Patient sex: M
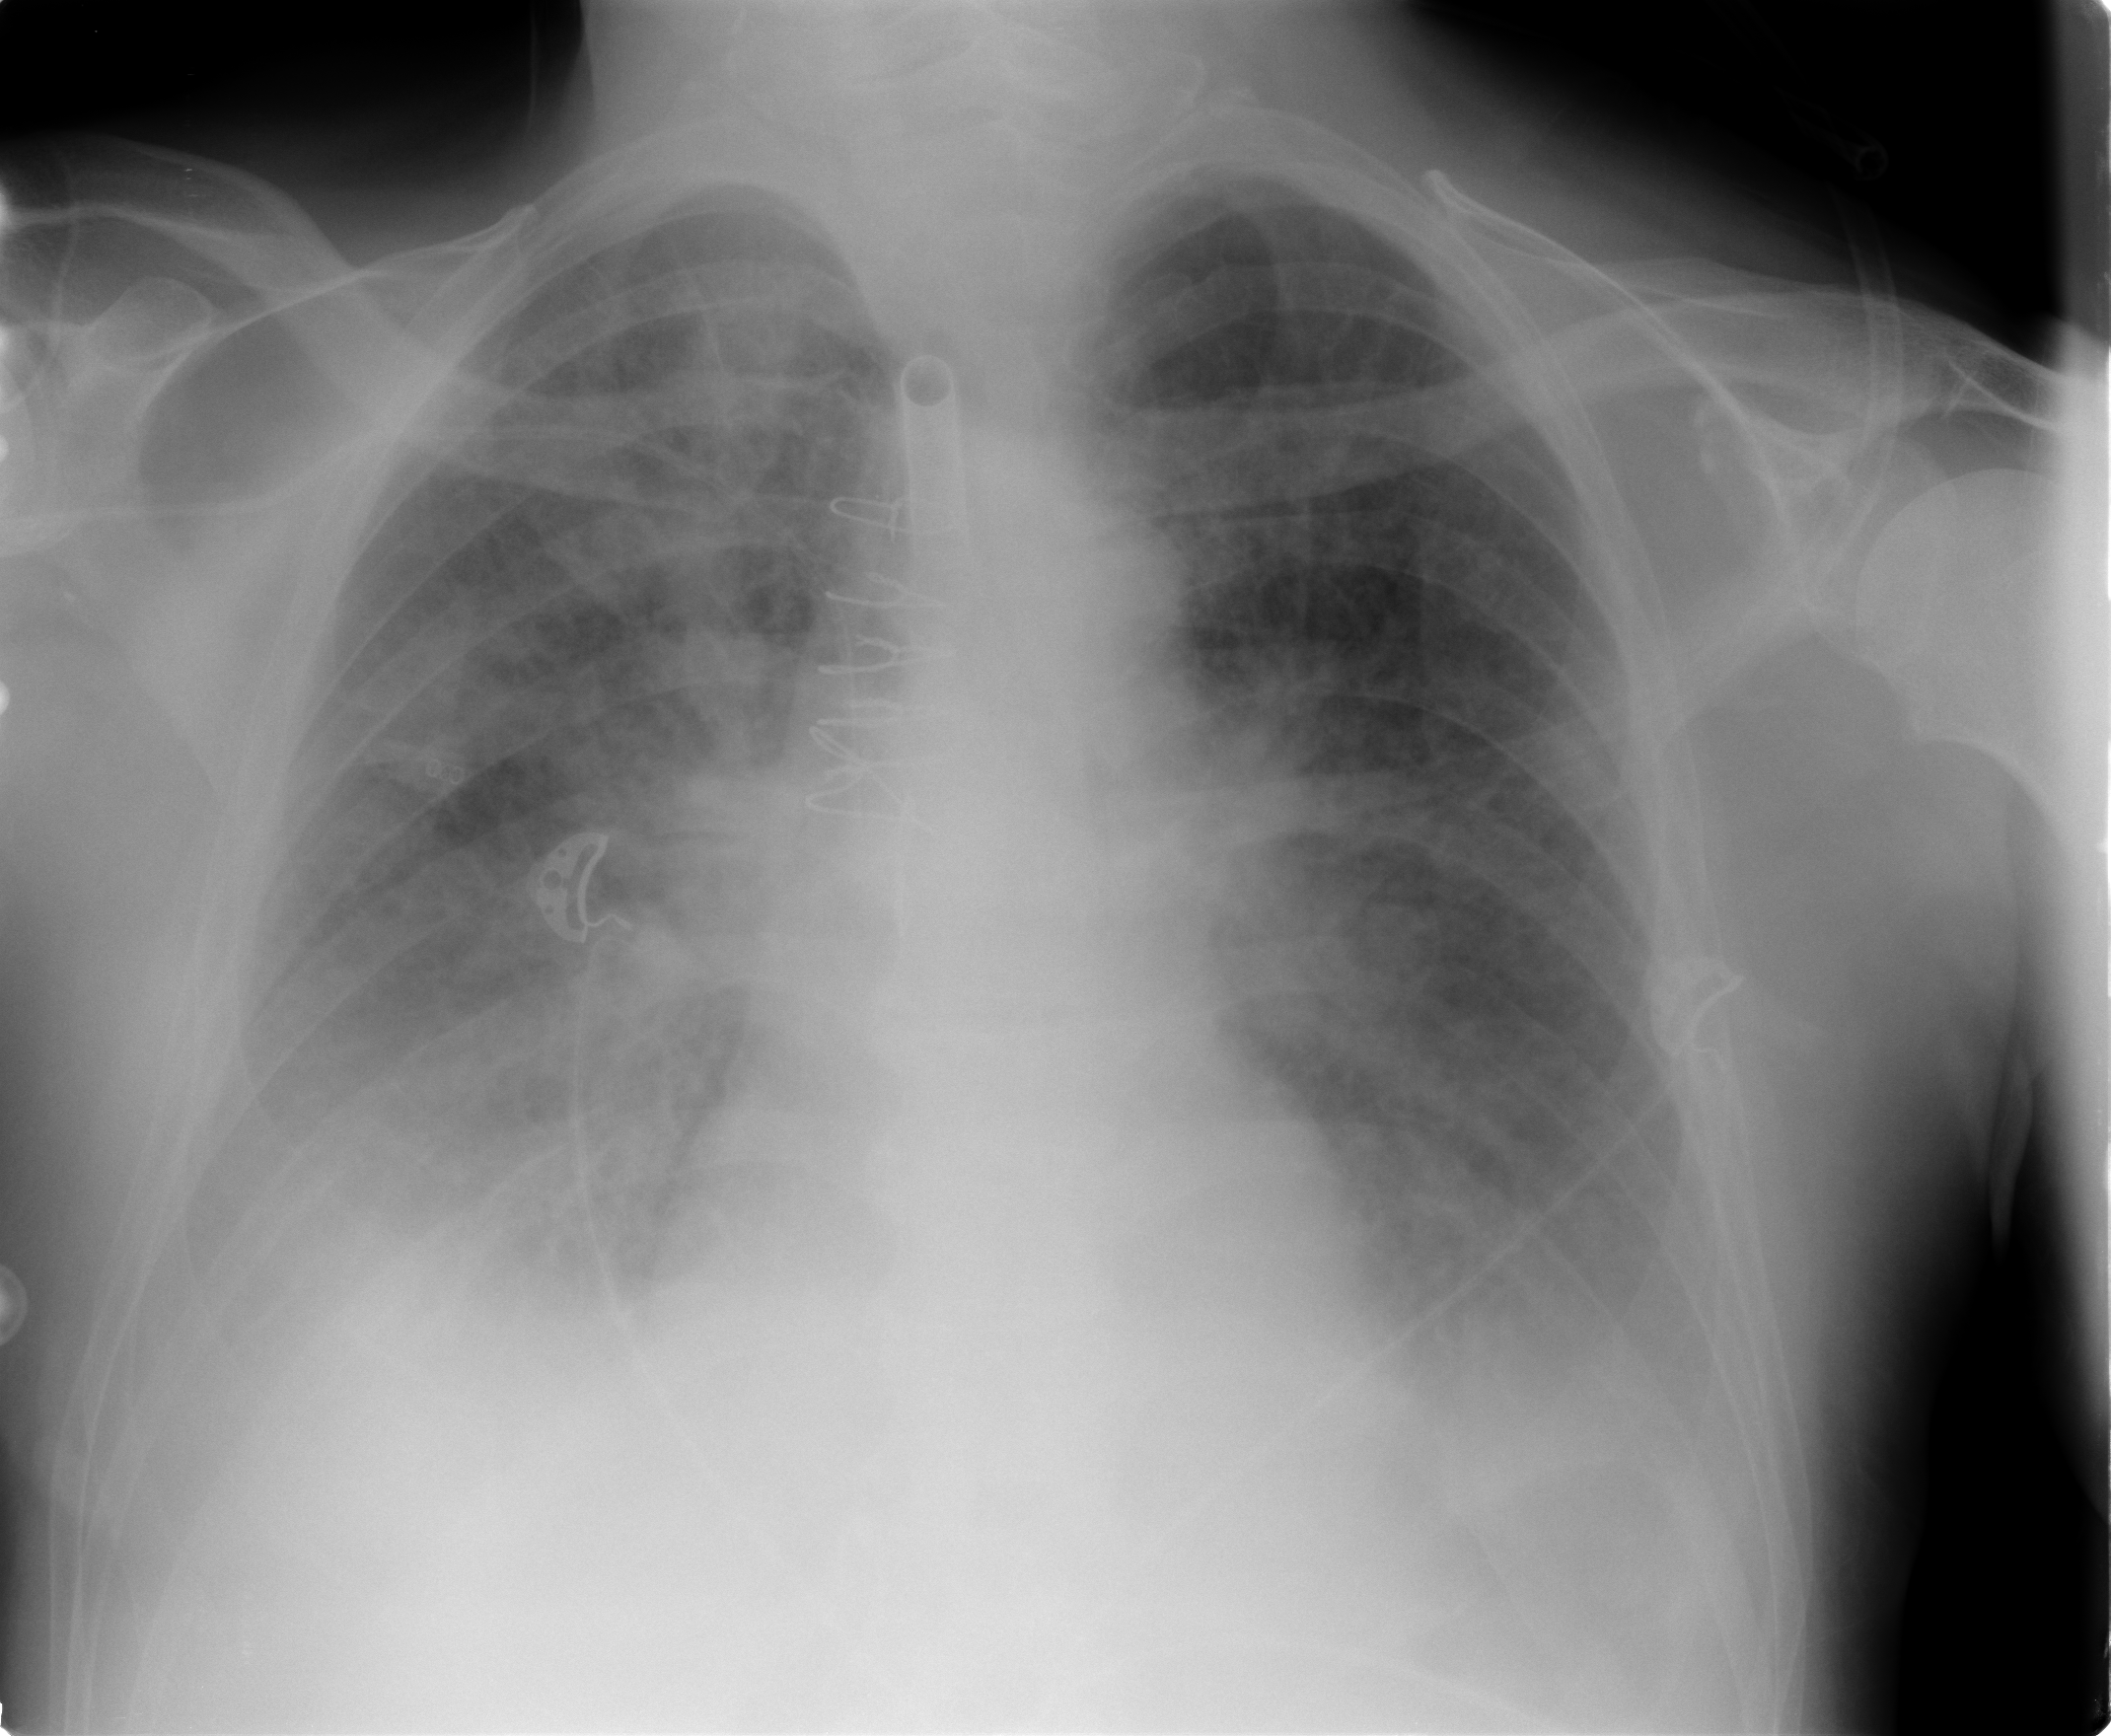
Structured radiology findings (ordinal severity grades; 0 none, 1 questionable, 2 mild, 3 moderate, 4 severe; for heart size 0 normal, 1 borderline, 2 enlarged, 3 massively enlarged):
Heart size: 0
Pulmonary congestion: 2
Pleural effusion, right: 2
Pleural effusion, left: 2
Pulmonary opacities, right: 3
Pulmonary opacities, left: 2
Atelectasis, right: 2
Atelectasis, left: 2